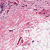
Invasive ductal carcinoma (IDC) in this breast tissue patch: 0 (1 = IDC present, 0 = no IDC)